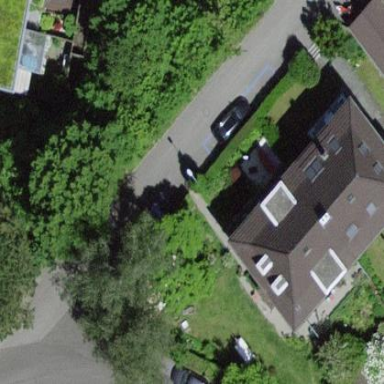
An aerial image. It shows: Building with hipped roof made of roof tiles.